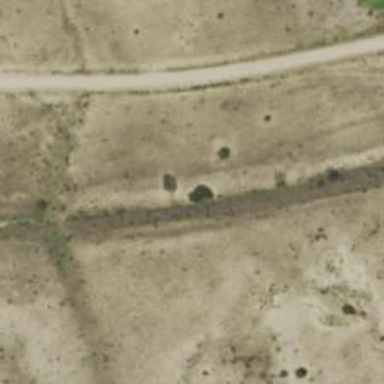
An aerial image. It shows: Abandoned railway.